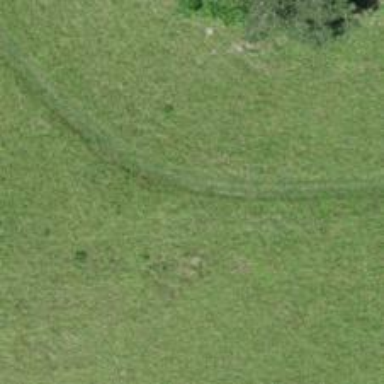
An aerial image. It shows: Track with grade 4 track type.